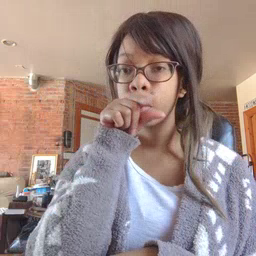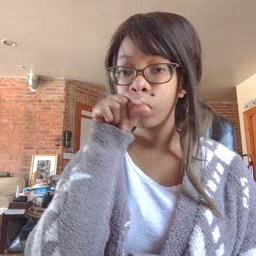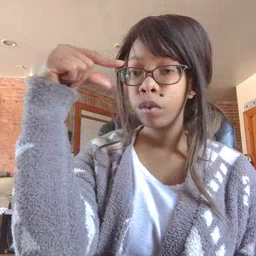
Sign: goose